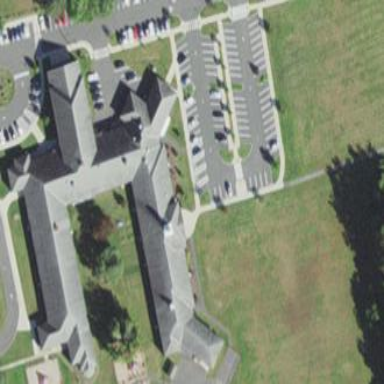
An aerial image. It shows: School.